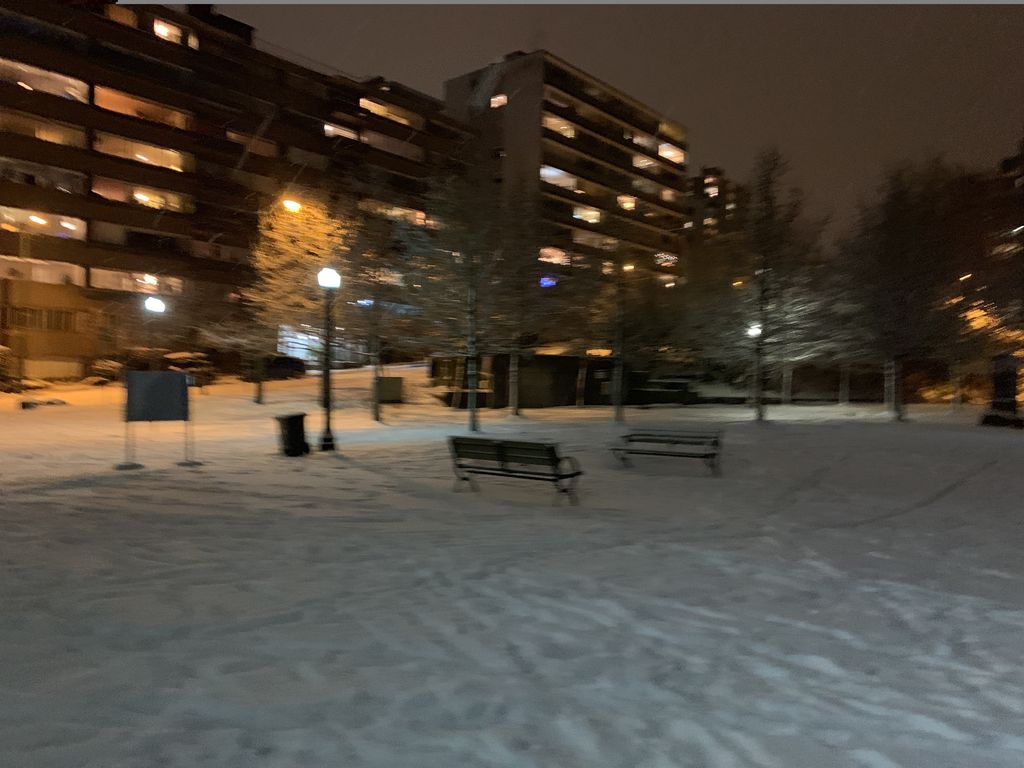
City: vancouver